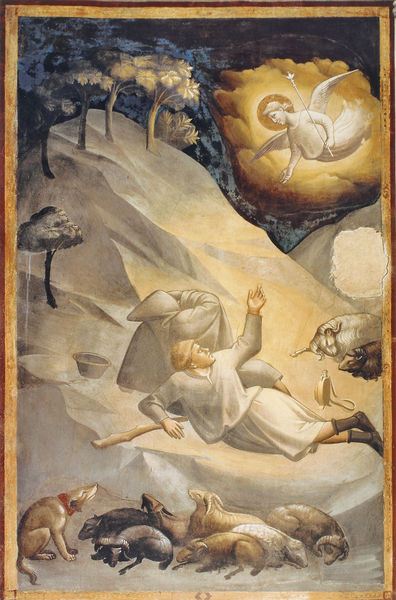
Titel: Baroncellikapelle: Marienleben
Künstler: Taddeo Gaddi
Standort: Florenz, S. Croce, Baroncellikapelle (EU - I - Toskana)
Schlagwörter: baum, berg, felsen, gemälde, hand, himmel, mann, weiß, bäume, hut, licht, nacht, schwarz, hund, hunde, tiere, wolke, malerei, flasche, rahmen, stein, hügel, tal, wald, fliegen, stock, engel, beine, liegen, stab, fels, gebirge, herde, naiv, angst, lamm, schaf, traum, heiligenschein, hilfe, erscheinung, rucksack, lämmer, schafe, hirte, hirten, schäfer, ziege, josef, verkündigung, ziegen, widder, erscheinen, himmelreich, nächtlich, träumer, told, gekd, widdder